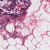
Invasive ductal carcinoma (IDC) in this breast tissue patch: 0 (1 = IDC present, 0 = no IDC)